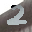
Label: 2